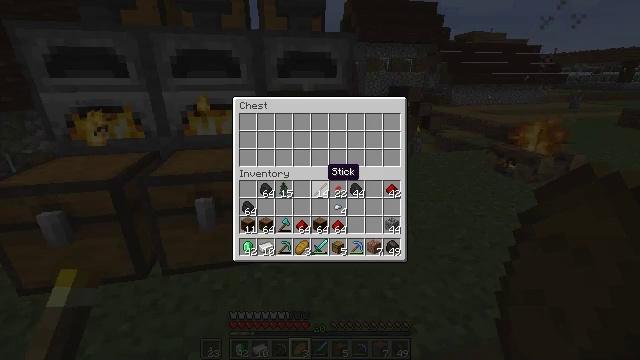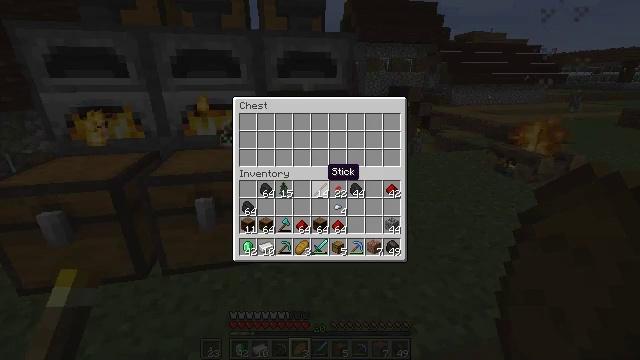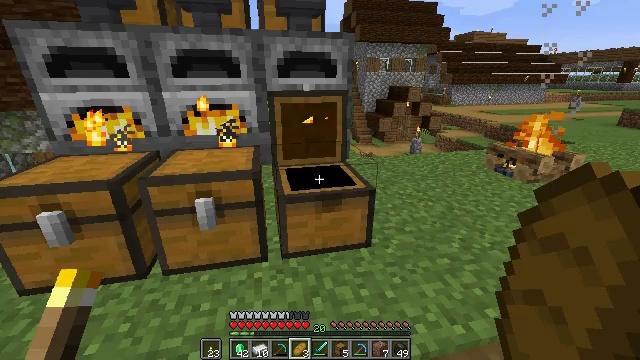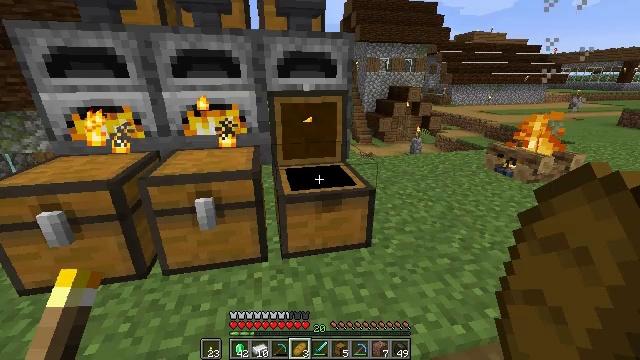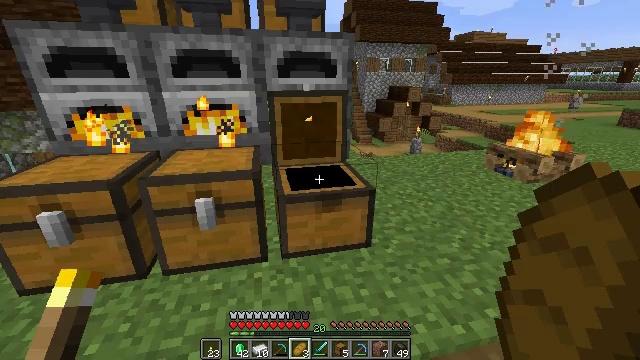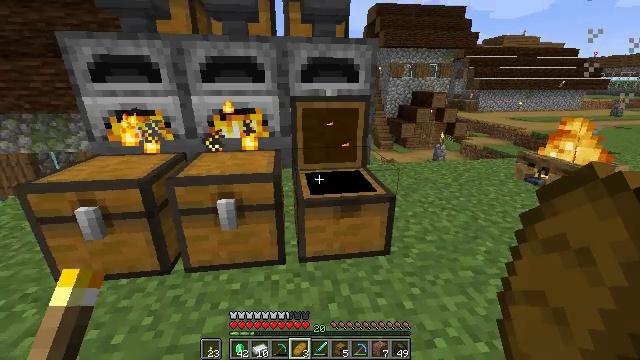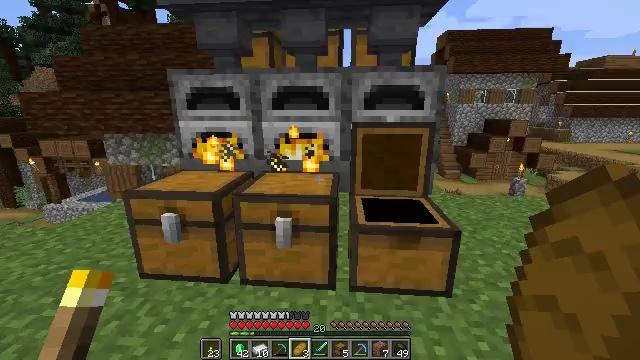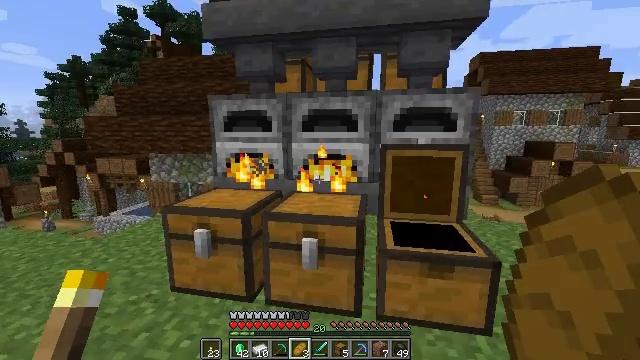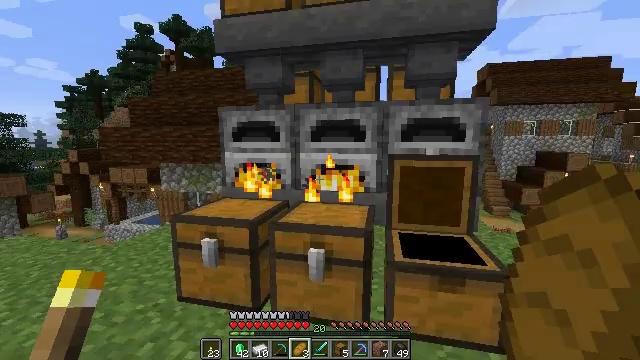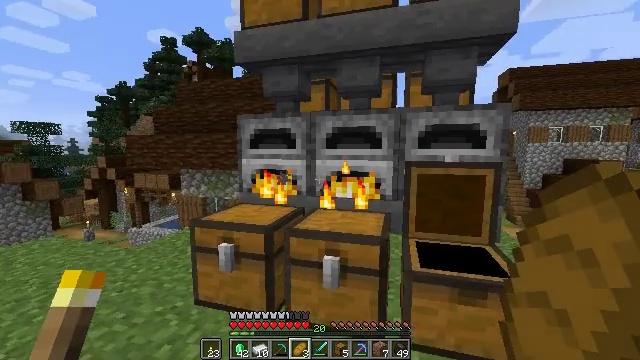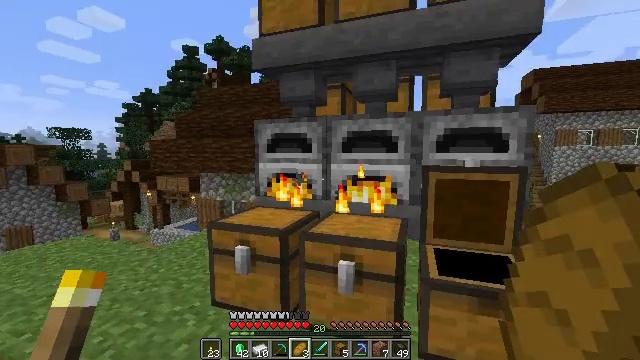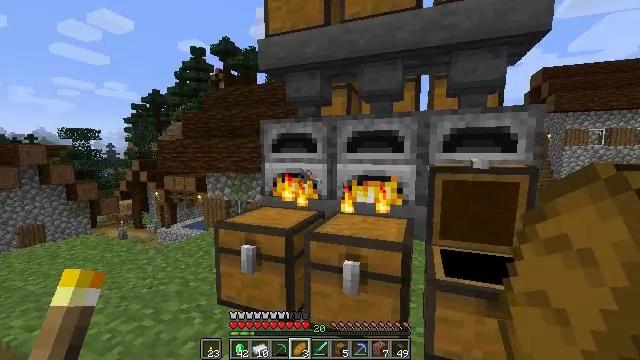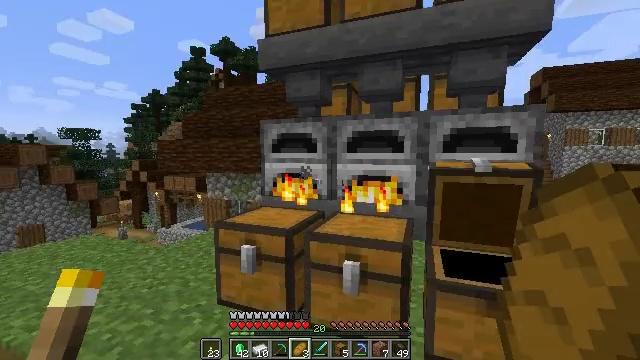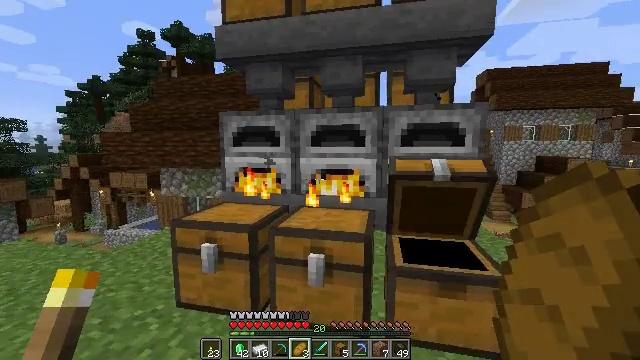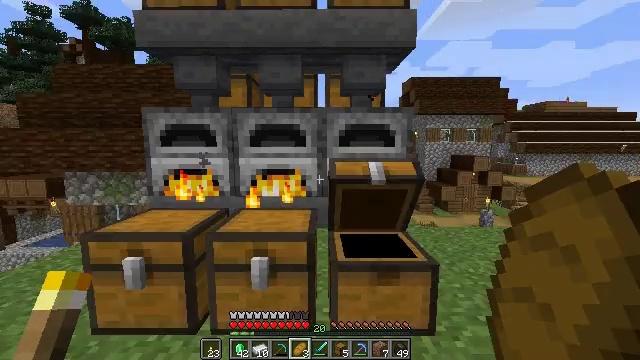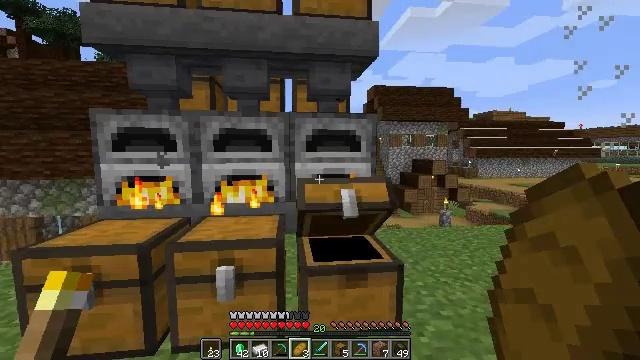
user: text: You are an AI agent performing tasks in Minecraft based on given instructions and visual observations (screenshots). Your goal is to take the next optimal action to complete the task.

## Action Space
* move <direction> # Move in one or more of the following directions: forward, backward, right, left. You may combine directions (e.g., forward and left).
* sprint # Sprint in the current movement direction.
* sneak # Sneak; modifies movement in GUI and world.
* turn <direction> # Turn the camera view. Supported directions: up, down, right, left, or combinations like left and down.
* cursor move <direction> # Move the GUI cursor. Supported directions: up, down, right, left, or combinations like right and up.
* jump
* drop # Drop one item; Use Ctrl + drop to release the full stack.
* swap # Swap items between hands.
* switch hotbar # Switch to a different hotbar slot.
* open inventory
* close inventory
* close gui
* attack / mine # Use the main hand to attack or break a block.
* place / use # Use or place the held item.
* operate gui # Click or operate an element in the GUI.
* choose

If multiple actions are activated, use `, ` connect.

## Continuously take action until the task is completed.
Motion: motion action
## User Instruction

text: Get an emerald by using the crafting table.
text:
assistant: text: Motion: no_op
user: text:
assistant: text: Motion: no_op
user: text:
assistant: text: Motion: close gui
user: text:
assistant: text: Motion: no_op
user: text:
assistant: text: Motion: turn left and up
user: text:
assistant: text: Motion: turn left and up
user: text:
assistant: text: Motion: turn left and up
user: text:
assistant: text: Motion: turn left and up
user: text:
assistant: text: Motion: turn left and up
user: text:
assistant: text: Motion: turn left
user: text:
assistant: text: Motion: turn left
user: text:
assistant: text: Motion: no_op
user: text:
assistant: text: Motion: turn right and down
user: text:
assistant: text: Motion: turn right
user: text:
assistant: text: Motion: turn right and up
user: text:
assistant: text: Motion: turn right and up
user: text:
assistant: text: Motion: turn right and up
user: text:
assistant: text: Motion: no_op
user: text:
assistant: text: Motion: use / place
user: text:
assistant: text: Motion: use / place
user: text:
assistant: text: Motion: use / place
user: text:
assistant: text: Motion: use / place
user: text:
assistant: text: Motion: no_op
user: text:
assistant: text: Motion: open gui
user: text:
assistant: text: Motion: no_op
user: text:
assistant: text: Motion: no_op
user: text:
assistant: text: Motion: no_op
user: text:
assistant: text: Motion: no_op
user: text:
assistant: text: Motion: no_op
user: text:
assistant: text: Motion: no_op